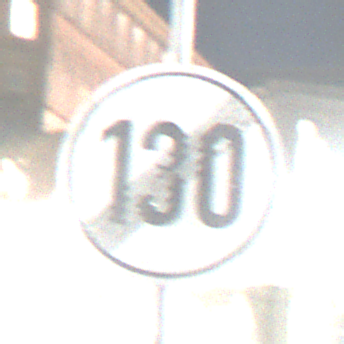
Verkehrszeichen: EndeGeschwindigkeit130
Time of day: Night
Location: Outdoor (Urban)
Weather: PartlyCloudy
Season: NotSpecified
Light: Artificial